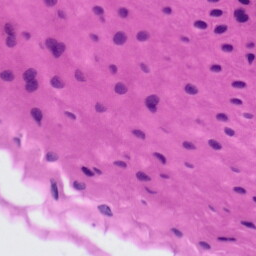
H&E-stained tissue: Tonsil